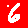
Digit: 6